Interaction volume radius: 5 \u00c5
Interaction volume height: 10 \u00c5
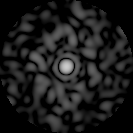
Disorder parameter: 0.8362